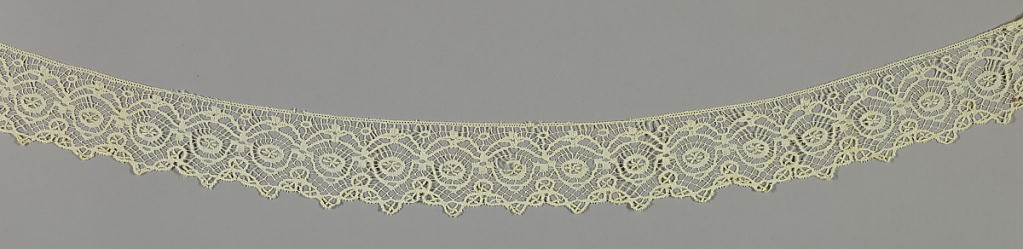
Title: Band
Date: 19th–early 20th century
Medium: linen Technique: bobbin lace
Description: Band has a ribbon motif forming open medallions in a field of connecting bars. Similar to Maltese type.